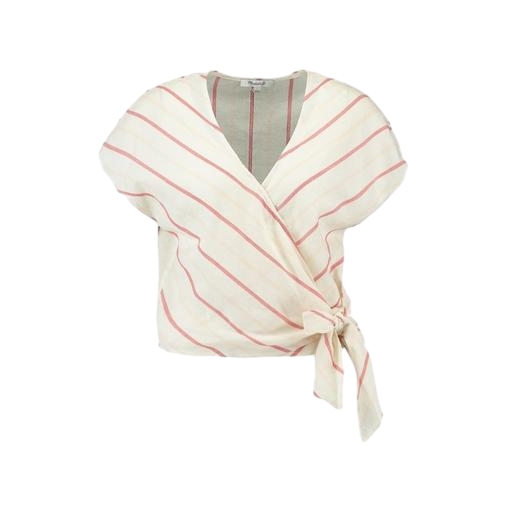
white indra tie-front top, multicolor v-neck top only macy, tied waist top and capped sleeves, white background